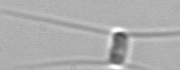
Label: Chaetoceros_similis